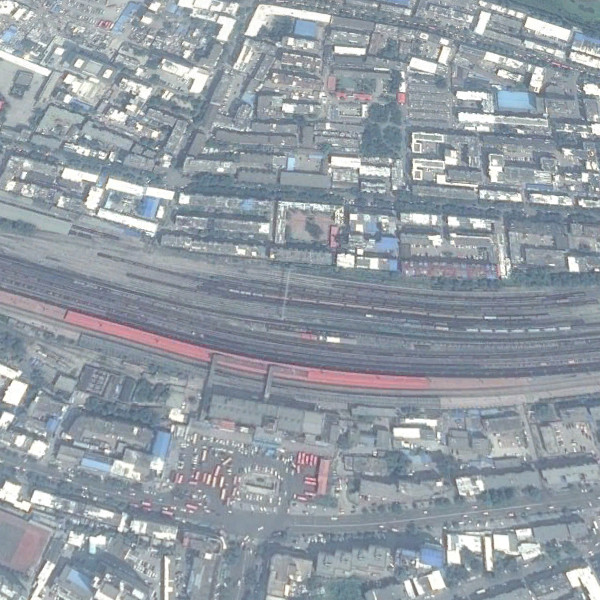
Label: RailwayStation